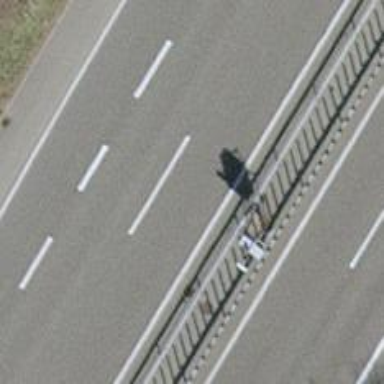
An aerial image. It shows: Asphalt motorway.